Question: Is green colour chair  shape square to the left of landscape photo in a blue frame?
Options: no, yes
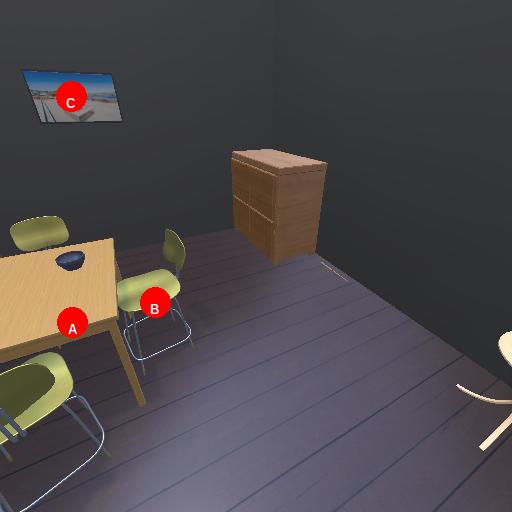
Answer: no